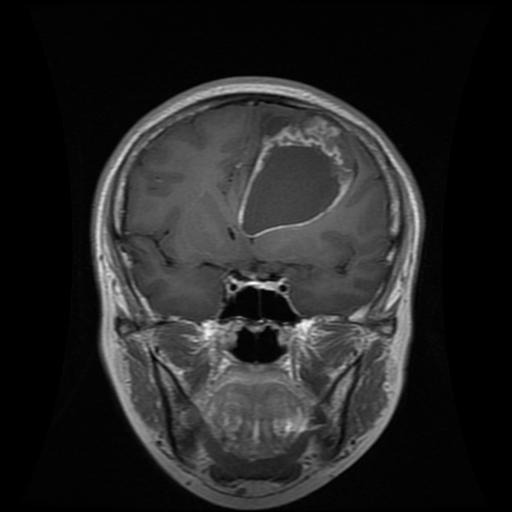
Label: glioma